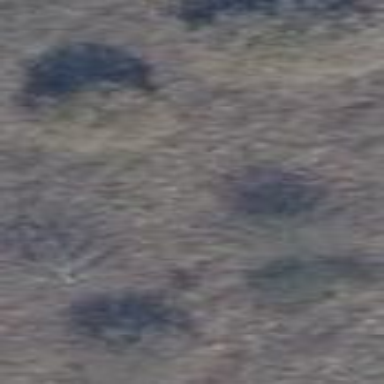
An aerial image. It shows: Patch of scrub vegetation.